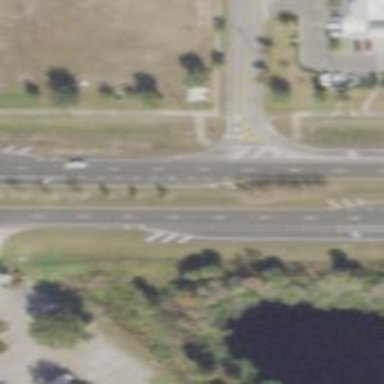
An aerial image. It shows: Uncontrolled road crossing.